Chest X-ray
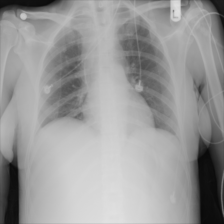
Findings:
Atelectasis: negative
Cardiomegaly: negative
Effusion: negative
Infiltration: negative
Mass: negative
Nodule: negative
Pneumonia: negative
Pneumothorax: negative
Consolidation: negative
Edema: negative
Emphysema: negative
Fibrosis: negative
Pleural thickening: negative
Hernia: negative